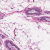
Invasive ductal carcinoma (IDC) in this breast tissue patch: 0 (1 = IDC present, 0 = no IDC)